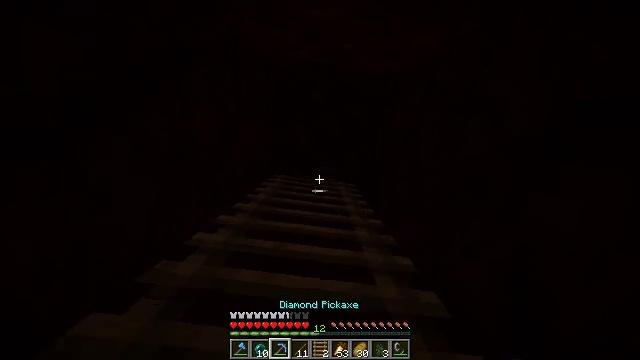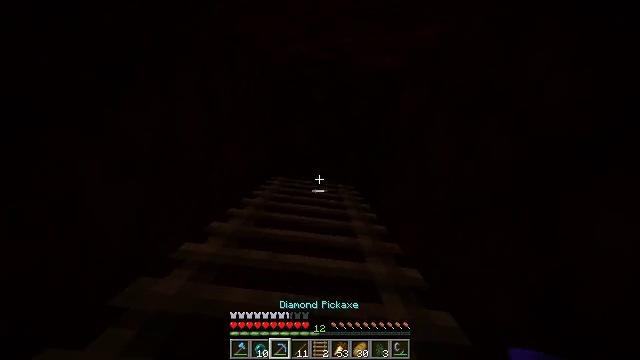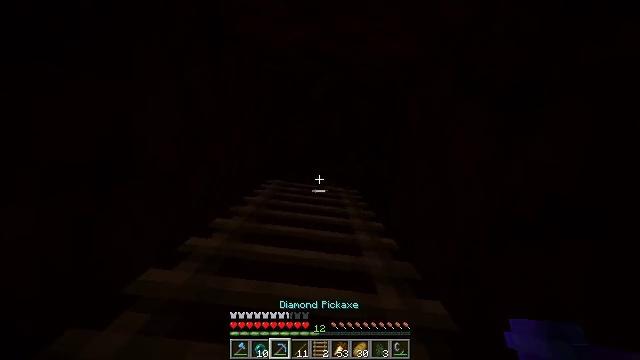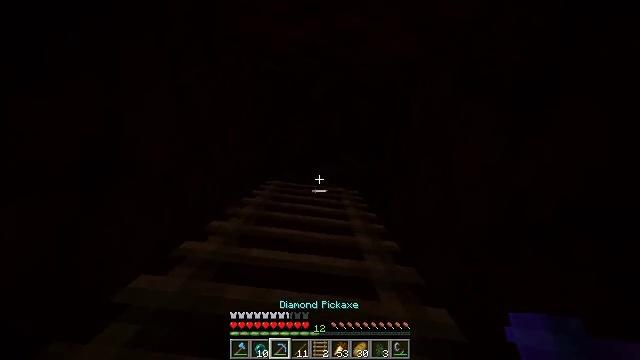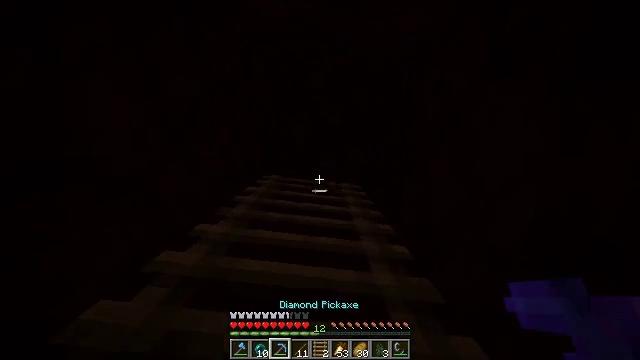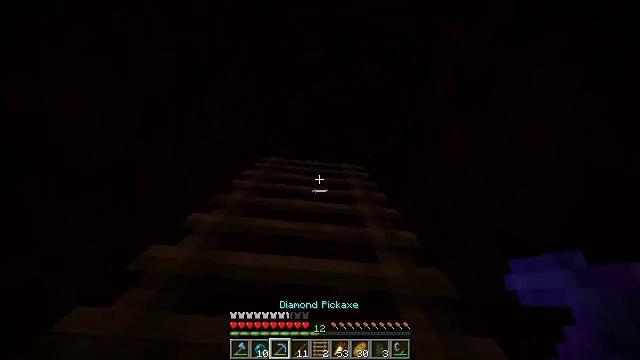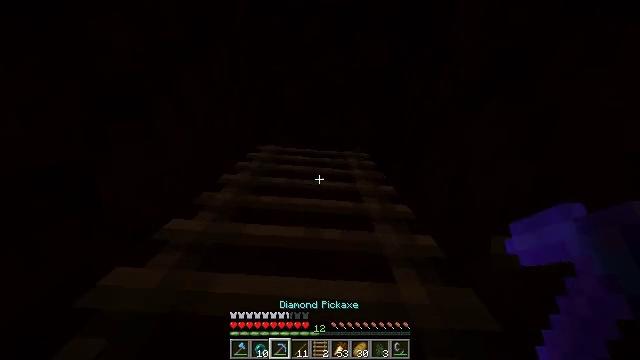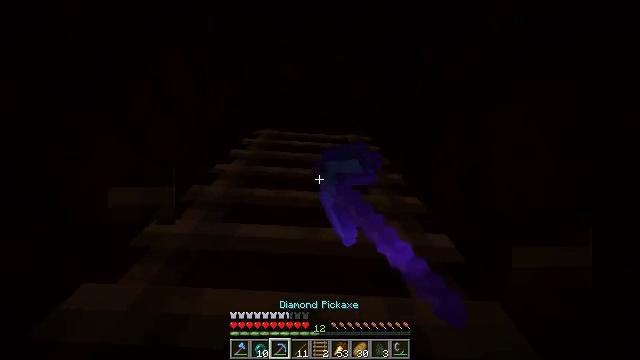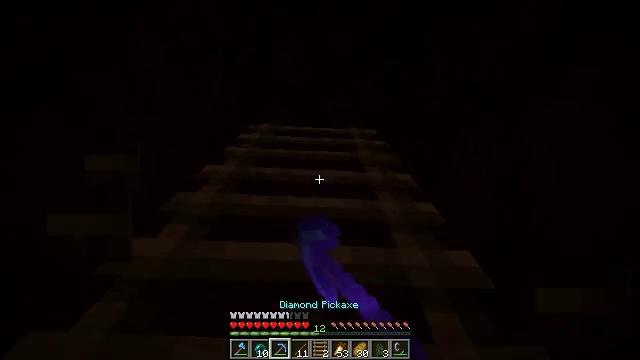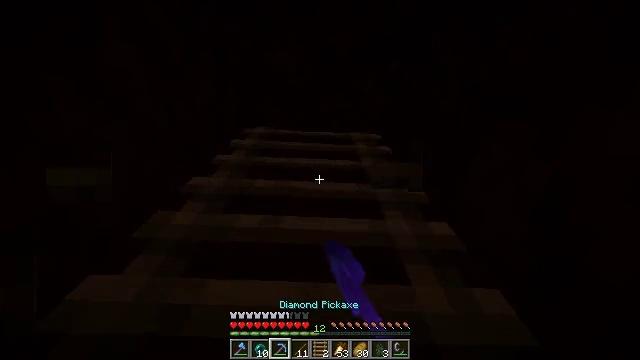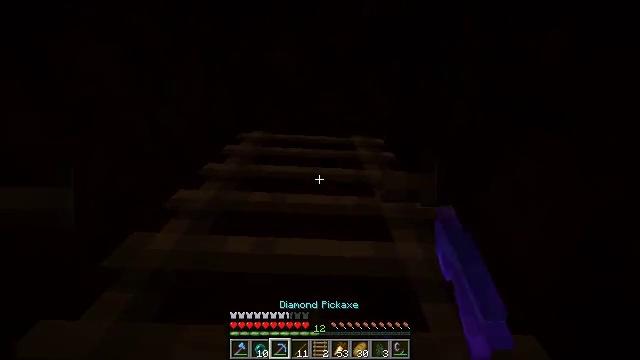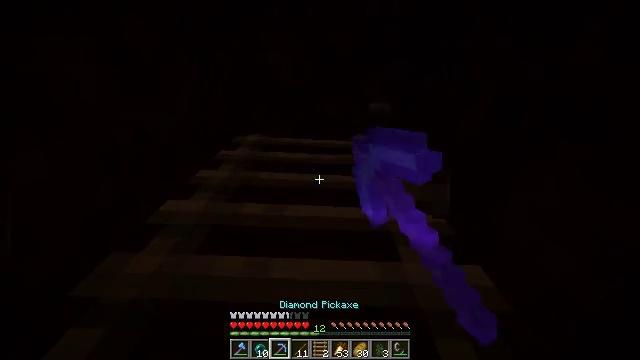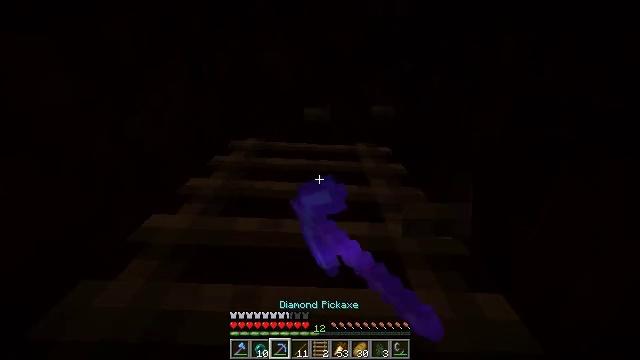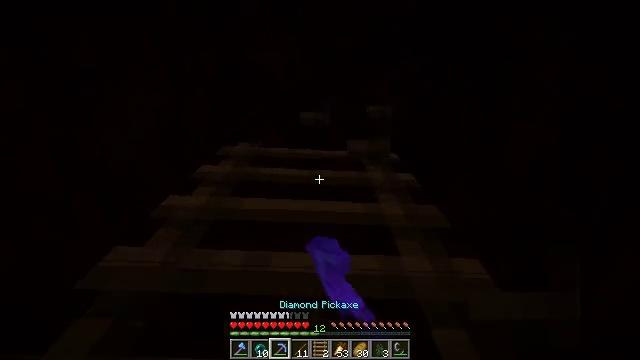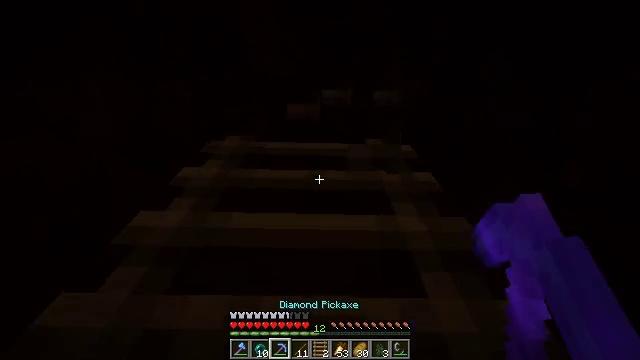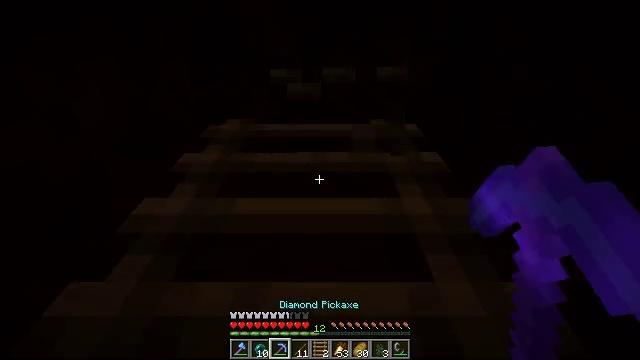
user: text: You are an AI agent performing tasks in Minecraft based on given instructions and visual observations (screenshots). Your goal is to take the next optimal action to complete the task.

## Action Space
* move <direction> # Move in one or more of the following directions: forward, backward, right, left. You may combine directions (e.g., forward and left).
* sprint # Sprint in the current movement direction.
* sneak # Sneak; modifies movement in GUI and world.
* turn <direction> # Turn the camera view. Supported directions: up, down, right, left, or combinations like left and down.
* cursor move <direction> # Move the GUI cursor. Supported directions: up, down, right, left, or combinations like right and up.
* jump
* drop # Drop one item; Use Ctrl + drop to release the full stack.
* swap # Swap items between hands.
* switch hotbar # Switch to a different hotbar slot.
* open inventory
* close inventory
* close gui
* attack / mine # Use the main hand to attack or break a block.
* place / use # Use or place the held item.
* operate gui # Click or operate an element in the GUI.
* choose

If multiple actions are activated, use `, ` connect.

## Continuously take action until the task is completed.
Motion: motion action
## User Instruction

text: Break the ladder to collect it.
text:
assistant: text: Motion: move forward
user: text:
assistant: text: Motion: move forward
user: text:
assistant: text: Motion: move forward
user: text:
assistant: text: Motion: move forward, turn down
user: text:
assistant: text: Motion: move forward, turn left and down
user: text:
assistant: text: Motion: move forward, turn left and down, attack / mine
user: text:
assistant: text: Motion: move forward, turn down, attack / mine
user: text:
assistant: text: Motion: move forward, turn down, attack / mine
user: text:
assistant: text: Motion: move forward, attack / mine
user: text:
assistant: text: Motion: move forward, attack / mine
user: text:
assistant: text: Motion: move forward, attack / mine
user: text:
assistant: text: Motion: move forward, attack / mine
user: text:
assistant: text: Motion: move forward, attack / mine
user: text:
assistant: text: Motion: move forward, turn left and down, attack / mine
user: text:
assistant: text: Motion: move forward, turn left and down, attack / mine
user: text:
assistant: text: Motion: turn down, attack / mine
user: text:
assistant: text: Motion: attack / mine
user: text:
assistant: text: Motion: attack / mine
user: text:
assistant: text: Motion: attack / mine
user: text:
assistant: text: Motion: turn down, attack / mine
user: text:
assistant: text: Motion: move forward, attack / mine
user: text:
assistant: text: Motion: move forward, attack / mine
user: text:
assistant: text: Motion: move forward, turn down, attack / mine
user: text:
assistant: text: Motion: turn down, attack / mine
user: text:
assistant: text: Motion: attack / mine
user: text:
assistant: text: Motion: attack / mine
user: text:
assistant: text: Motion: attack / mine
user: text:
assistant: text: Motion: attack / mine
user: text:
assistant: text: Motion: move forward, attack / mine
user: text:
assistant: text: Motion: move forward, attack / mine